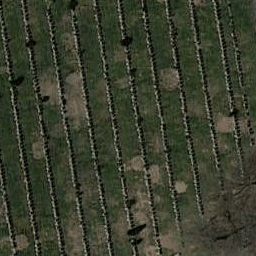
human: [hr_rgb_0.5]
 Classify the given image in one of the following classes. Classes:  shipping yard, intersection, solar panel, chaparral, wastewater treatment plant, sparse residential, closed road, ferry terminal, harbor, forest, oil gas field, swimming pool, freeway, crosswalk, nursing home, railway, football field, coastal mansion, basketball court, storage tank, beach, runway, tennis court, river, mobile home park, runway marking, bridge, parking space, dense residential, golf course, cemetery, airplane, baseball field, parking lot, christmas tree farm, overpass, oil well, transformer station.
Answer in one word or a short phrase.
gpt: cemetery